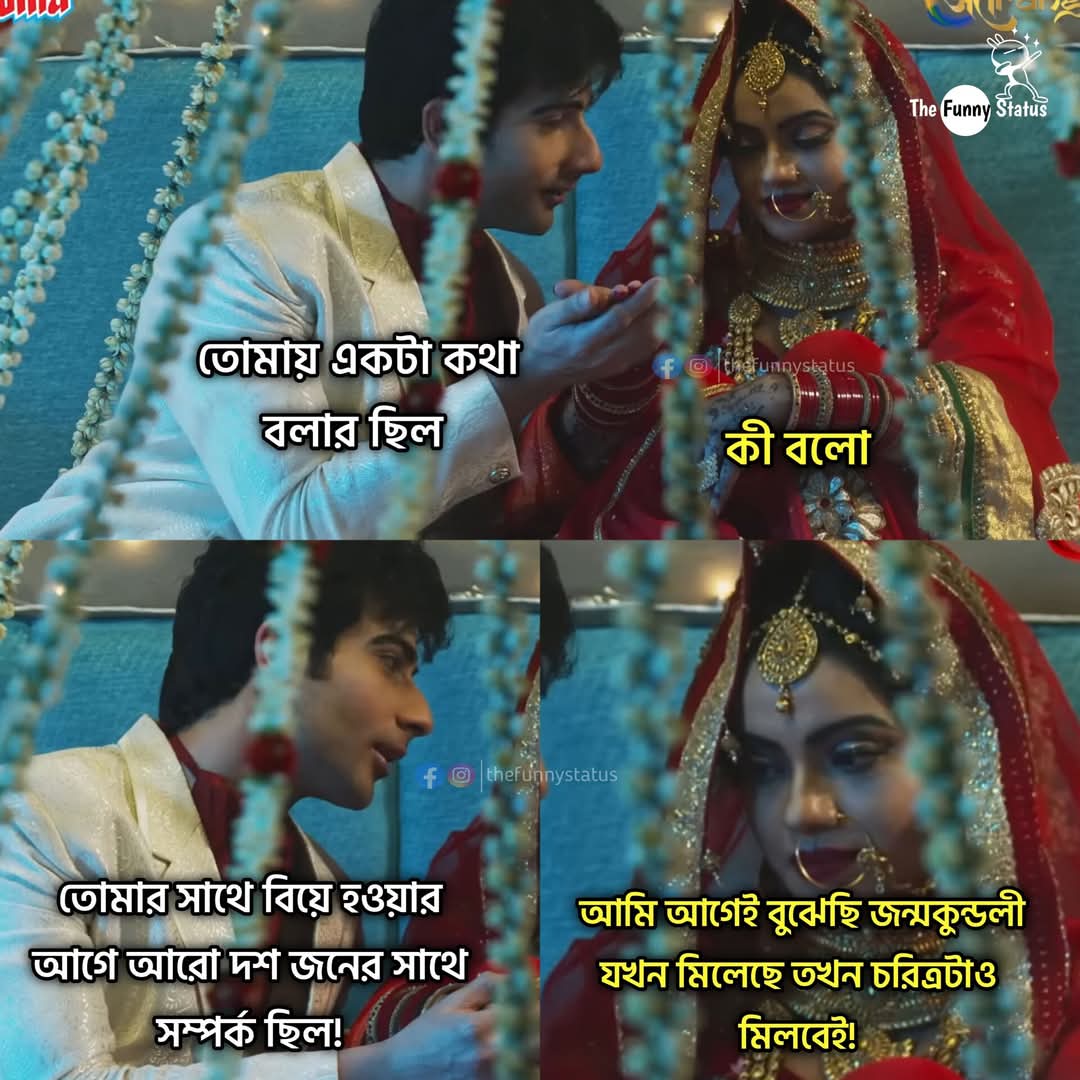
Text: তোমায় একটা কথা বলার ছিল
কী বলো
তোমার সাথে বিয়ে হওয়ার আগে আরো দশ জনের সাথে সম্পর্ক ছিল!
আমি আগেই বুঝেছি জন্মকুন্ডলী যখন মিলেছে তখন চরিত্রটাও মিলবেই!
Label: Non Hate